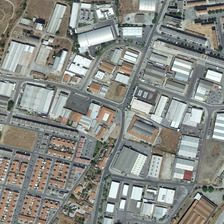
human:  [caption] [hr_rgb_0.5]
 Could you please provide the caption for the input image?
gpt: many buildings are in an industrial area .

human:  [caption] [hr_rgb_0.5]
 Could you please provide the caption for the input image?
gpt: many buildings are in an industrial area .

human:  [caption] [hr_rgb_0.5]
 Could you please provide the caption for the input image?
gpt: many buildings are in an industrial area .

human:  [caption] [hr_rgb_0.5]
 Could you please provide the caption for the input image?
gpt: many buildings are in an industrial area .

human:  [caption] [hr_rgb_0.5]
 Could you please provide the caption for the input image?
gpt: many buildings are in an industrial area .